Group 1:
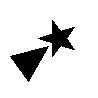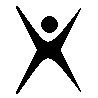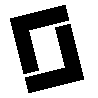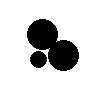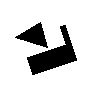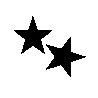
Group 2:
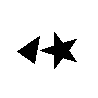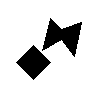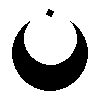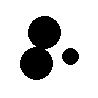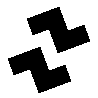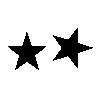
Rule separating the two groups: Convex hulls intersect vs. not
Concepts: convex_hull, intersection, overlap, overlapping
Author: Jago Collins